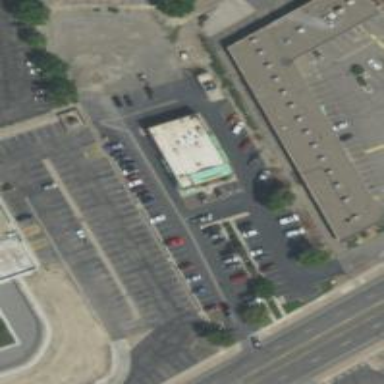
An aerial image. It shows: Retail building.